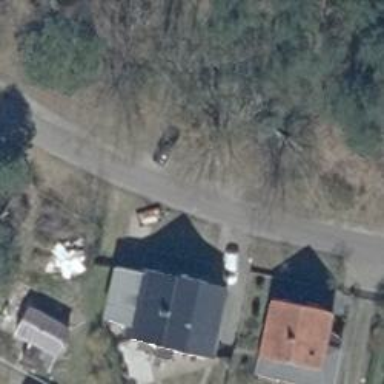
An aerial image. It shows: Residential road.